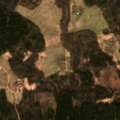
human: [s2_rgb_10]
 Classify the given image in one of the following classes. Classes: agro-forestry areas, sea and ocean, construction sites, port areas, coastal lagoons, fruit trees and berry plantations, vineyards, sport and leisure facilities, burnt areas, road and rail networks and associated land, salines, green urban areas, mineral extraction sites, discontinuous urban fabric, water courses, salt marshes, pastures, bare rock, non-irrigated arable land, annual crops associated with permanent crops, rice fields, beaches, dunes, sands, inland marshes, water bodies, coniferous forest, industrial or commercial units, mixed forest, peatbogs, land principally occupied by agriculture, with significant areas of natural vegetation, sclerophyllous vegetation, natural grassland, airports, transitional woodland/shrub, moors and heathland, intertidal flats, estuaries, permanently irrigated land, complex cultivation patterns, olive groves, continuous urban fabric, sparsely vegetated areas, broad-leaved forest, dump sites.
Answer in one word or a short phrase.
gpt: non-irrigated arable land, pastures, land principally occupied by agriculture, with significant areas of natural vegetation, coniferous forest, mixed forest